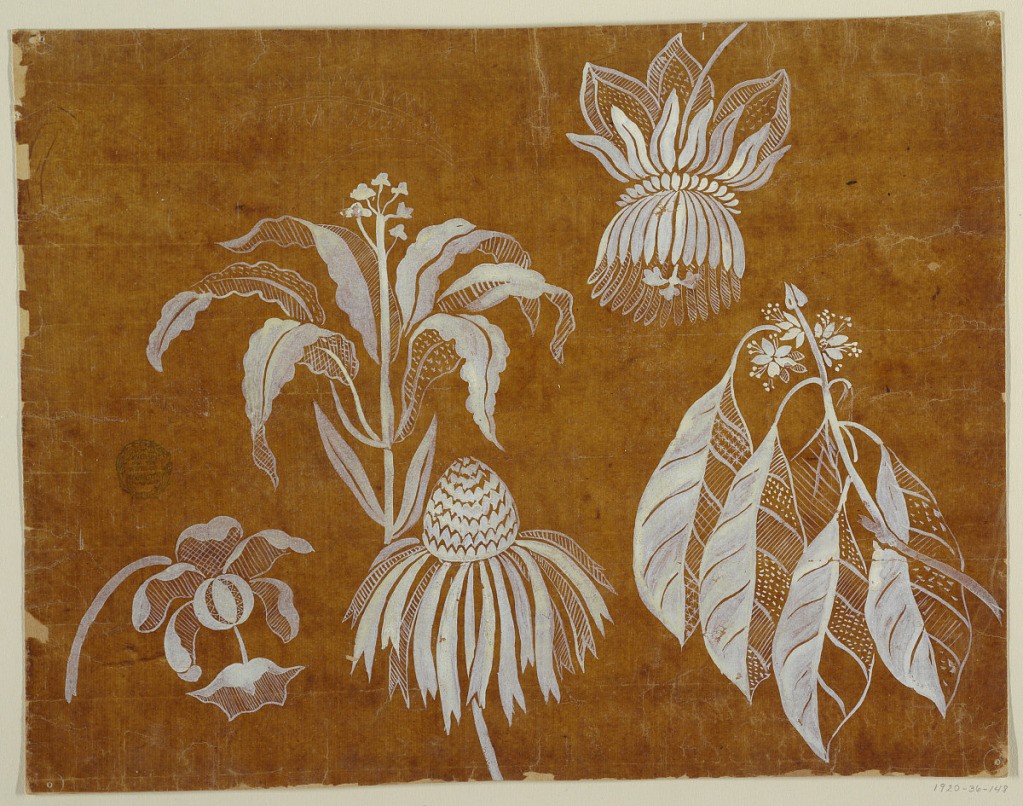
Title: Design for Embroidered or Woven Motifs of the "Fabrique de St. Ruf"
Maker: Fabrique de Saint Ruf, Lyon, France
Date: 1805–1815
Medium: Brush and white gouache on glazed tracing paper
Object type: Drawing
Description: Top right: a hanging fantastical flower. Left center: a flower bough as in 1920-36-147. Bottom, left: a fantastical flower. Center:a bough as in 1920-36-147. Bottom row, right: a bough with lace leaves and small blossoms.